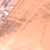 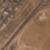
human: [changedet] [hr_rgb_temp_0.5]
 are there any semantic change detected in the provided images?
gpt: A street was made in the middle of the desert.